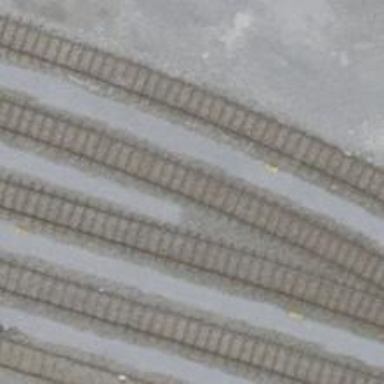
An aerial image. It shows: Single track railway in yard.